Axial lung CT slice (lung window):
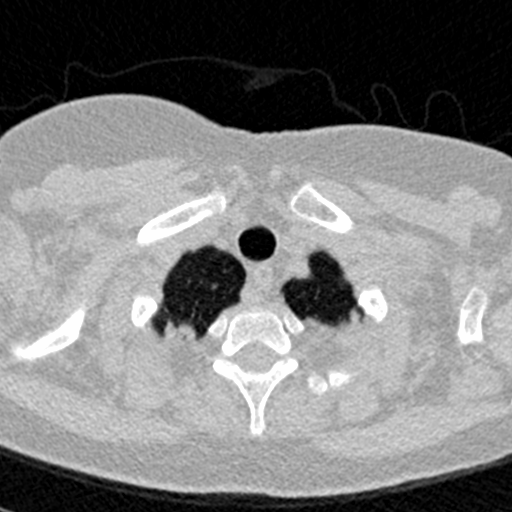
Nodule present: no